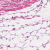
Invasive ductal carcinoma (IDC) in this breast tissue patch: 0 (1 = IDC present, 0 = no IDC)